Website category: university
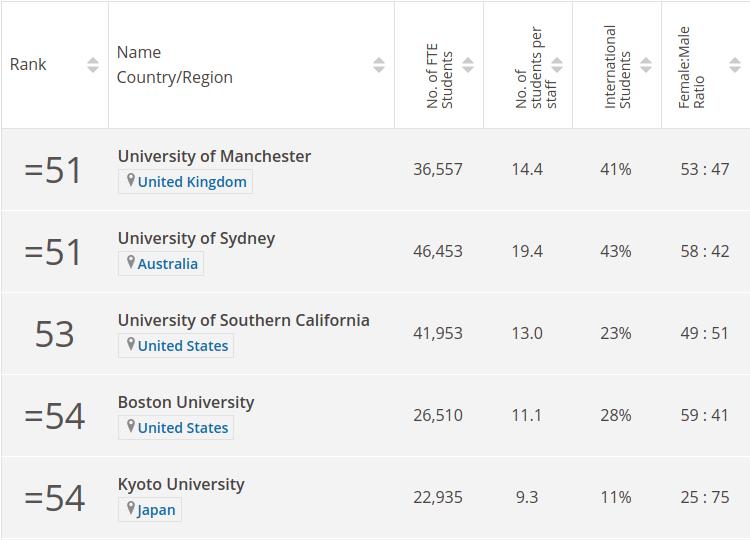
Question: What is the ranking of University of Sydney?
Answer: =51

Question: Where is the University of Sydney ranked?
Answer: =51

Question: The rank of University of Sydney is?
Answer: =51

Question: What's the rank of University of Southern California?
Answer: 53

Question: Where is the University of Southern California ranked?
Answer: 53

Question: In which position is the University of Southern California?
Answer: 53

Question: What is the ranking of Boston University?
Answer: =54

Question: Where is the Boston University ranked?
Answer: =54

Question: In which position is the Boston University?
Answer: =54

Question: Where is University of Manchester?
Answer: United Kingdom

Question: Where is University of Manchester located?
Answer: United Kingdom

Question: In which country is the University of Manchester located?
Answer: United Kingdom

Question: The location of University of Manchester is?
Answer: United Kingdom

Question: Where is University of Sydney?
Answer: Australia

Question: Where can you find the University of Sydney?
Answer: Australia

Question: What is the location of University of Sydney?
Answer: Australia

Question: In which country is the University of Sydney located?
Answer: Australia

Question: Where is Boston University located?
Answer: United States

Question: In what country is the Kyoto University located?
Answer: Japan

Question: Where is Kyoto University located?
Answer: Japan

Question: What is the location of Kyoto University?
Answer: Japan

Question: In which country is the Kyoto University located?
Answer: Japan

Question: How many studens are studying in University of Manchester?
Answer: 36,557

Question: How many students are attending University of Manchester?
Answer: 36,557

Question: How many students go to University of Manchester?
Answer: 36,557

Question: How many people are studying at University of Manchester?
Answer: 36,557

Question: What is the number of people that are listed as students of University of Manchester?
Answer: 36,557

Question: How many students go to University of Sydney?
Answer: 46,453

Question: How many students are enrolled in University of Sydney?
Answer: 46,453

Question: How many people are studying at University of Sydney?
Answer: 46,453

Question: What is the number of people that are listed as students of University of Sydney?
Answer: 46,453

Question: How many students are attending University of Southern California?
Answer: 41,953

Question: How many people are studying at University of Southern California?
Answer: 41,953

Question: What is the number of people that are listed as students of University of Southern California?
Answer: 41,953

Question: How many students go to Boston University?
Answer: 26,510

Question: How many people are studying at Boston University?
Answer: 26,510

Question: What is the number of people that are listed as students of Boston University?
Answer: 26,510

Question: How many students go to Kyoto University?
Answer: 22,935

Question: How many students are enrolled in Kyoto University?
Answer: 22,935

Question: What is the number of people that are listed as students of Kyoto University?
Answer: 22,935

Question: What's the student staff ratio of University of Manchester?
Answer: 14.4

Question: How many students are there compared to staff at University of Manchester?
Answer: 14.4

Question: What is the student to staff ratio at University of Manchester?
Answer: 14.4

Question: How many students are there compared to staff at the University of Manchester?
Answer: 14.4

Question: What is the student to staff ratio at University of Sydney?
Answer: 19.4

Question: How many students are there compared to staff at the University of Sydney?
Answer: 19.4

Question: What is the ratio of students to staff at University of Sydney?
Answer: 19.4

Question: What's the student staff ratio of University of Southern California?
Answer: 13.0

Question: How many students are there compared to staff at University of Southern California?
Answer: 13.0

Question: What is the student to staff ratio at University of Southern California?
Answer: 13.0

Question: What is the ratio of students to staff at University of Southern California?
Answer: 13.0

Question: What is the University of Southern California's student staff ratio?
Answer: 13.0

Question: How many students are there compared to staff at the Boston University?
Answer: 11.1

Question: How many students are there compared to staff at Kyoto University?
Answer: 9.3

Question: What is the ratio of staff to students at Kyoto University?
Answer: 9.3

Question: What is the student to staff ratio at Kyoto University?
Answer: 9.3

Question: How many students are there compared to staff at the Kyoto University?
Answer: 9.3

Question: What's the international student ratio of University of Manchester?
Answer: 41%

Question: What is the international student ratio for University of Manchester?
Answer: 41%

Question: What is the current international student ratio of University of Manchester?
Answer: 41%

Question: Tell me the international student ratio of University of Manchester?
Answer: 41%

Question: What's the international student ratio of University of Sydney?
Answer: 43%

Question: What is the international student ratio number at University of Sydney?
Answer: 43%

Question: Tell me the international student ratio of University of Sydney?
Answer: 43%